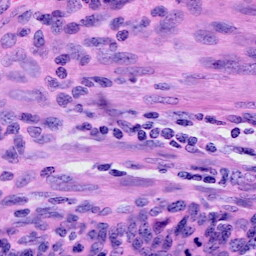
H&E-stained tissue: Cervix